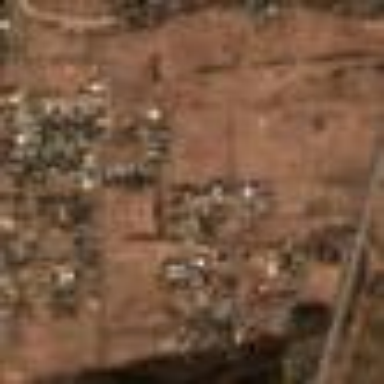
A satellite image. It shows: Residential area in rural setting.